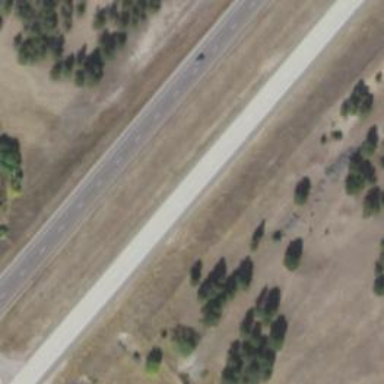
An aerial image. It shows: Asphalt trunk highway classified as expressway.